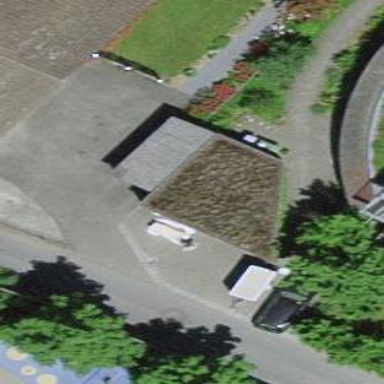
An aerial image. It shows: Garage building.